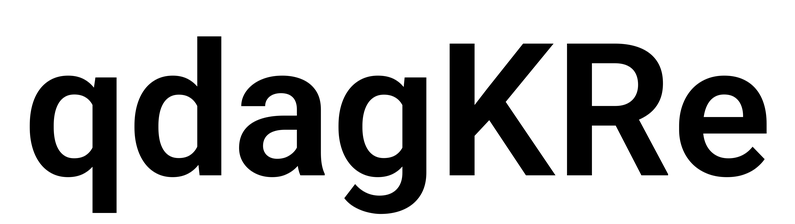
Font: Roboto_SemiBold